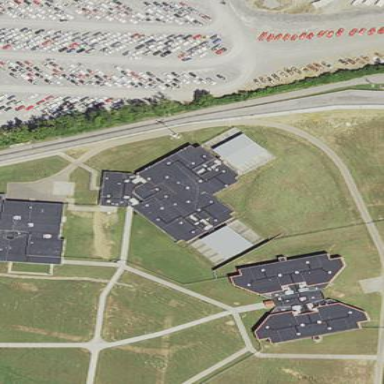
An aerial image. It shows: Prison building.